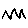
Label: zigzag